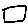
Label: square